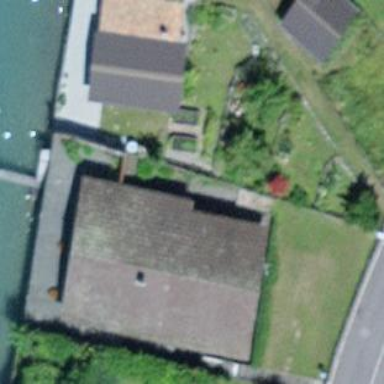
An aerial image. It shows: Residential building.